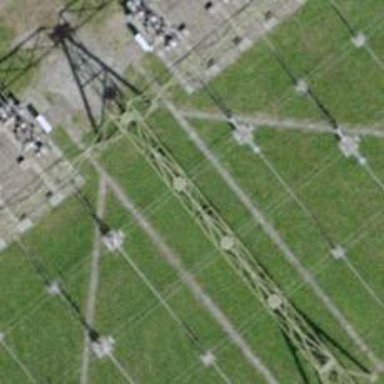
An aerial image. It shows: Insulator used in power systems.